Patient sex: M
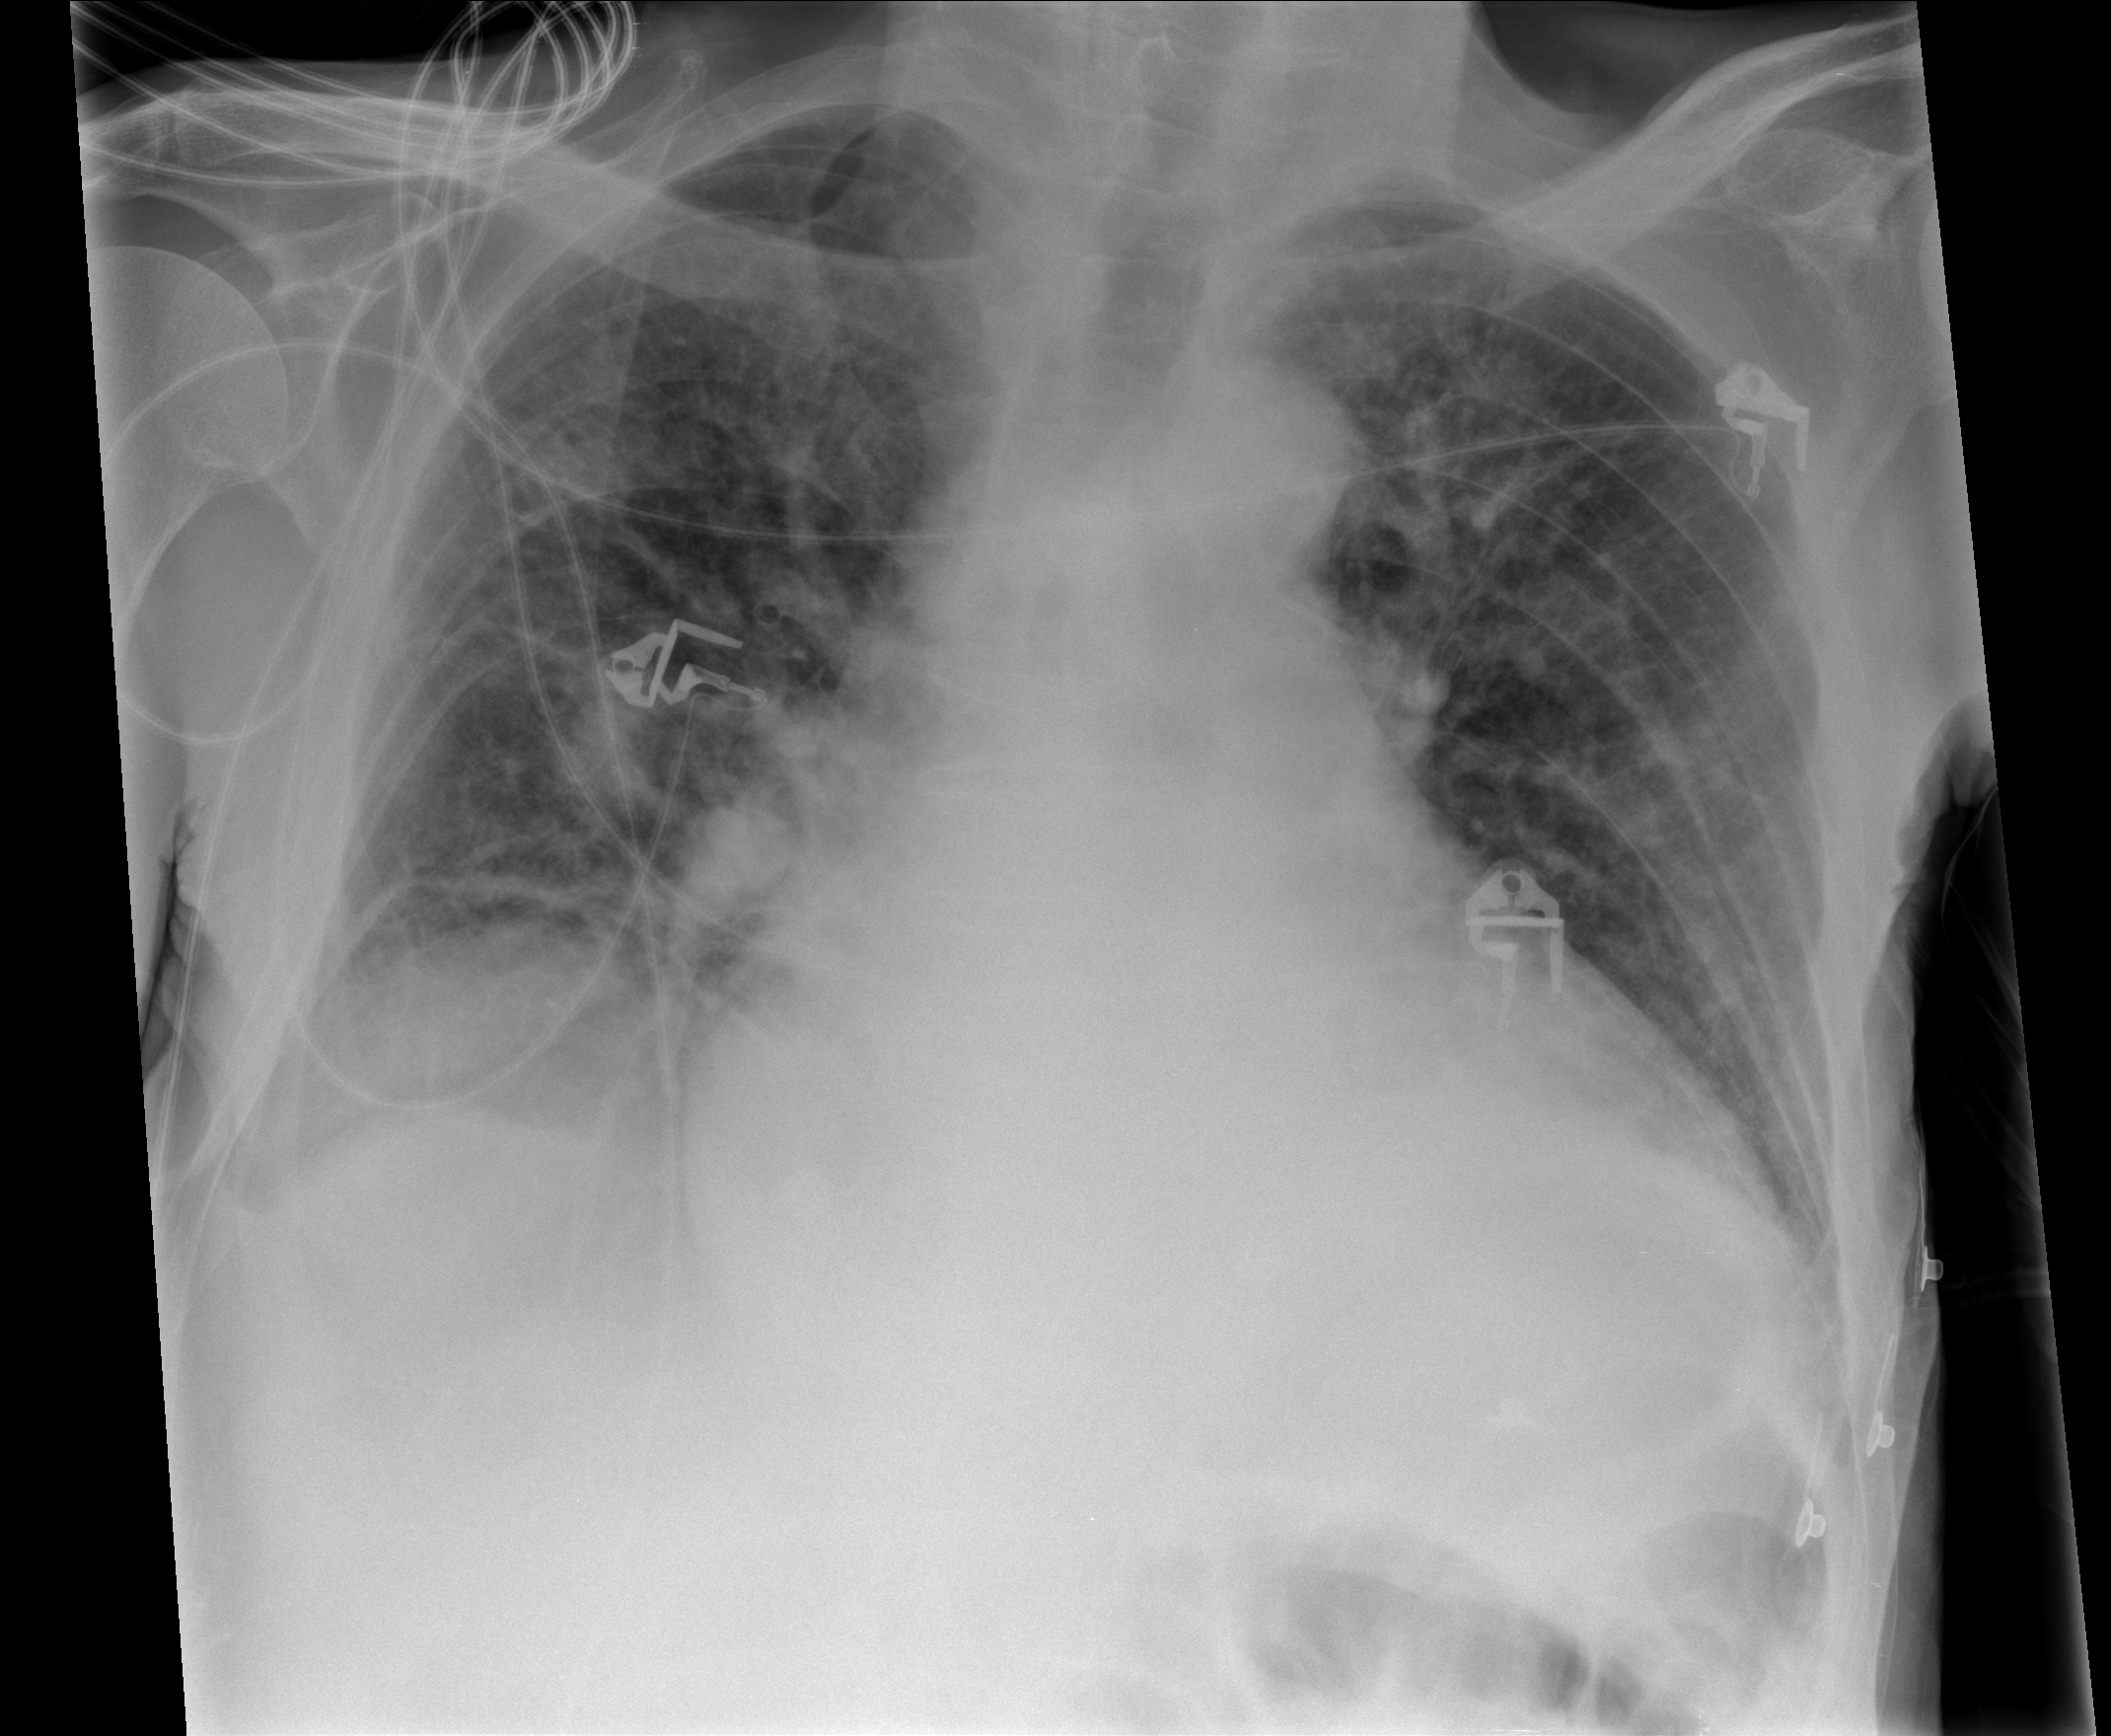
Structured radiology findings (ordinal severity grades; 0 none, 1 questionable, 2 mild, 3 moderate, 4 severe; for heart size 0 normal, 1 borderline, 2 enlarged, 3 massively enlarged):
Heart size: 3
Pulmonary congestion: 2
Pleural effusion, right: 0
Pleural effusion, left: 0
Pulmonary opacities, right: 2
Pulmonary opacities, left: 0
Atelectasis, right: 0
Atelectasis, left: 0